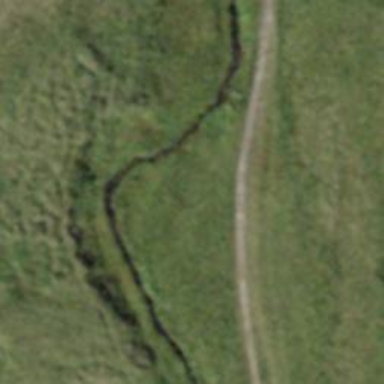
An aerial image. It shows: Path.